Interaction volume radius: 5 \u00c5
Interaction volume height: 25 \u00c5
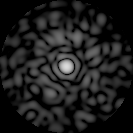
Disorder parameter: 0.7754